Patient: sex F, age 19
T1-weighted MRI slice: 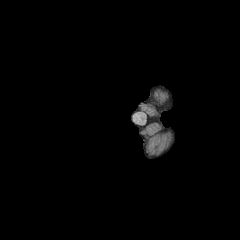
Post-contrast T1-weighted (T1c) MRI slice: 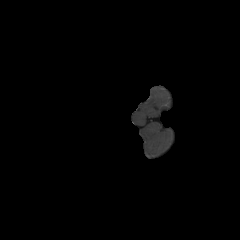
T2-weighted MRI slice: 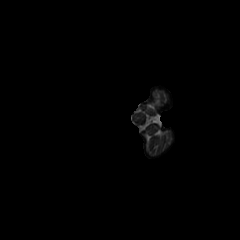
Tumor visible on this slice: no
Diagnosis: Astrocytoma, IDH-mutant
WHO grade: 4